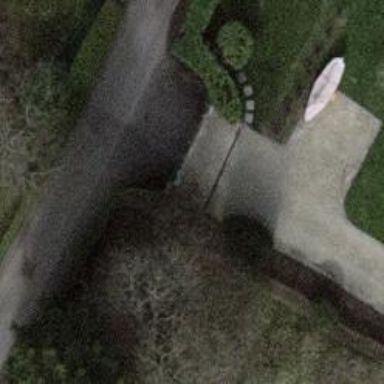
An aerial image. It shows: Gate.